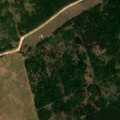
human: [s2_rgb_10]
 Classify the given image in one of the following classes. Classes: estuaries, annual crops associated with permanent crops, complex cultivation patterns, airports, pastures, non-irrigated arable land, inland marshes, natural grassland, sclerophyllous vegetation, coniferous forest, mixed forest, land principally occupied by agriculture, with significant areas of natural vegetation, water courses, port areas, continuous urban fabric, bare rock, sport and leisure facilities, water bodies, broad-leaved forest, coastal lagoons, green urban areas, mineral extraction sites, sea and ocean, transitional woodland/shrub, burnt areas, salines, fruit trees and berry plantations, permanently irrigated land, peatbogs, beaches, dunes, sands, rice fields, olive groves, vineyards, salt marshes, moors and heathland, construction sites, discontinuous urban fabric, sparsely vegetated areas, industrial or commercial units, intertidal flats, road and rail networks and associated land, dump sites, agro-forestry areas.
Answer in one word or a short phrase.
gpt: pastures, broad-leaved forest, mixed forest, transitional woodland/shrub